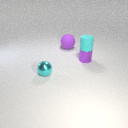
small cyan metal sphere to the left of small purple metal cylinder